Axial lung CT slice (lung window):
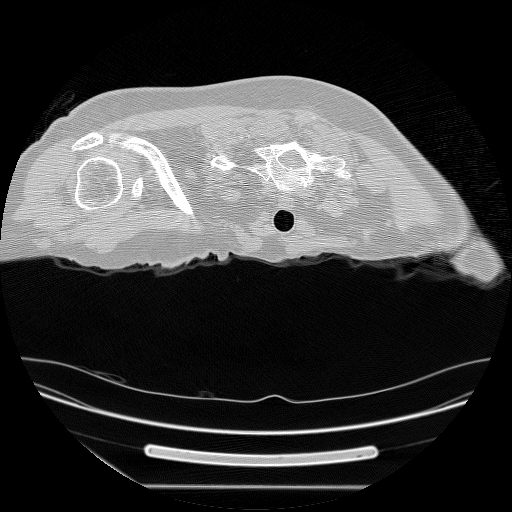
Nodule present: no